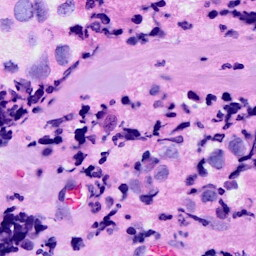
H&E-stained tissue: Breast